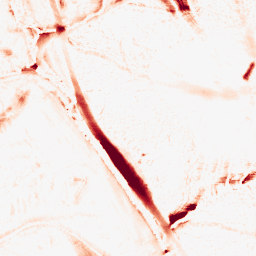
Category: morphological
Decomposition family: morphological_ellipse
Decomposition parameters: operation: opening
width: 20
height: 30
Upsampling method: sinc_blackman
Upsampling parameters: scale: 2
kernel_size: 8
Upsampling scale: 2